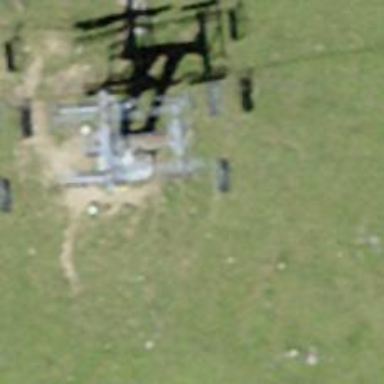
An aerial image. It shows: Pylon used for aerialway.